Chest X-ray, PA view. Patient: 21 years old, sex F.
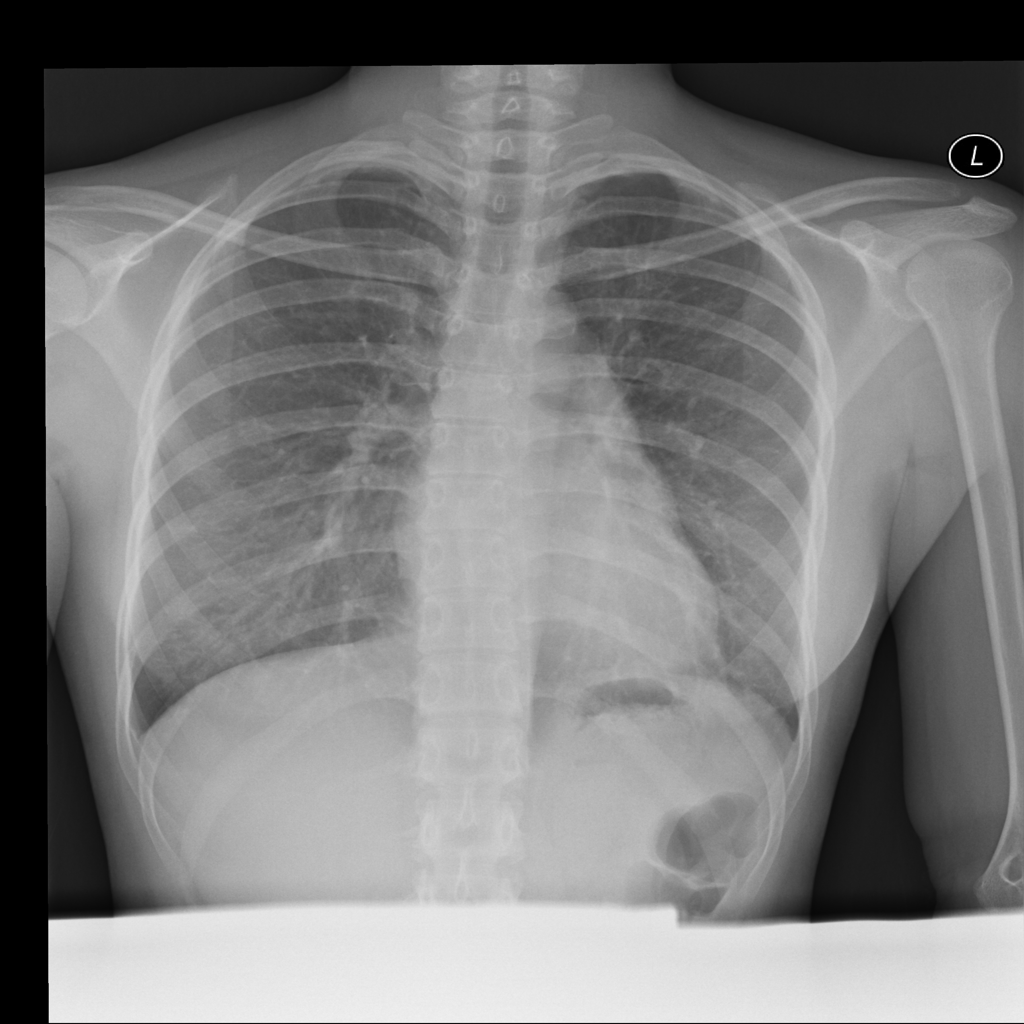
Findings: Atelectasis